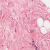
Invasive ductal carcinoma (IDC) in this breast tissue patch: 0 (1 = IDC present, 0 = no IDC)